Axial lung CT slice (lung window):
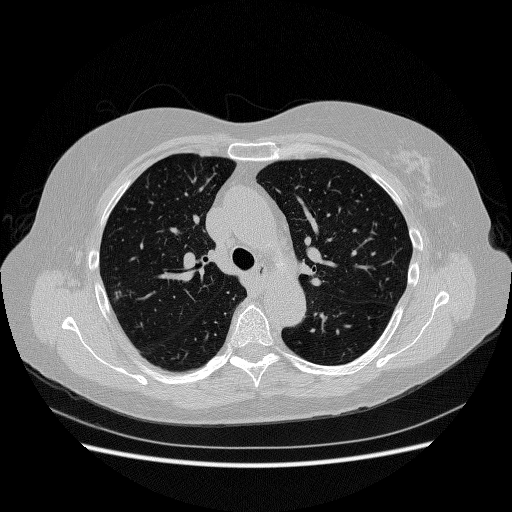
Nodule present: no